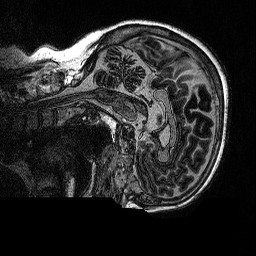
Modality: MP2RAGE
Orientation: sagittal
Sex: female
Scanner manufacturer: siemens
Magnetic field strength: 3 T
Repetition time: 5 s
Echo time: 0.00292 s